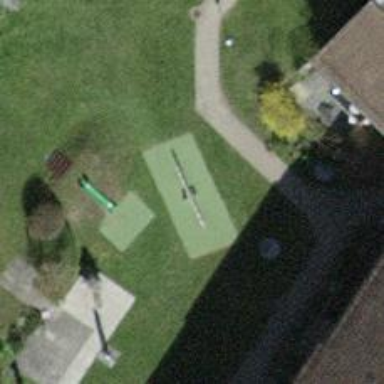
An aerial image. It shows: Seesaw in the playground.